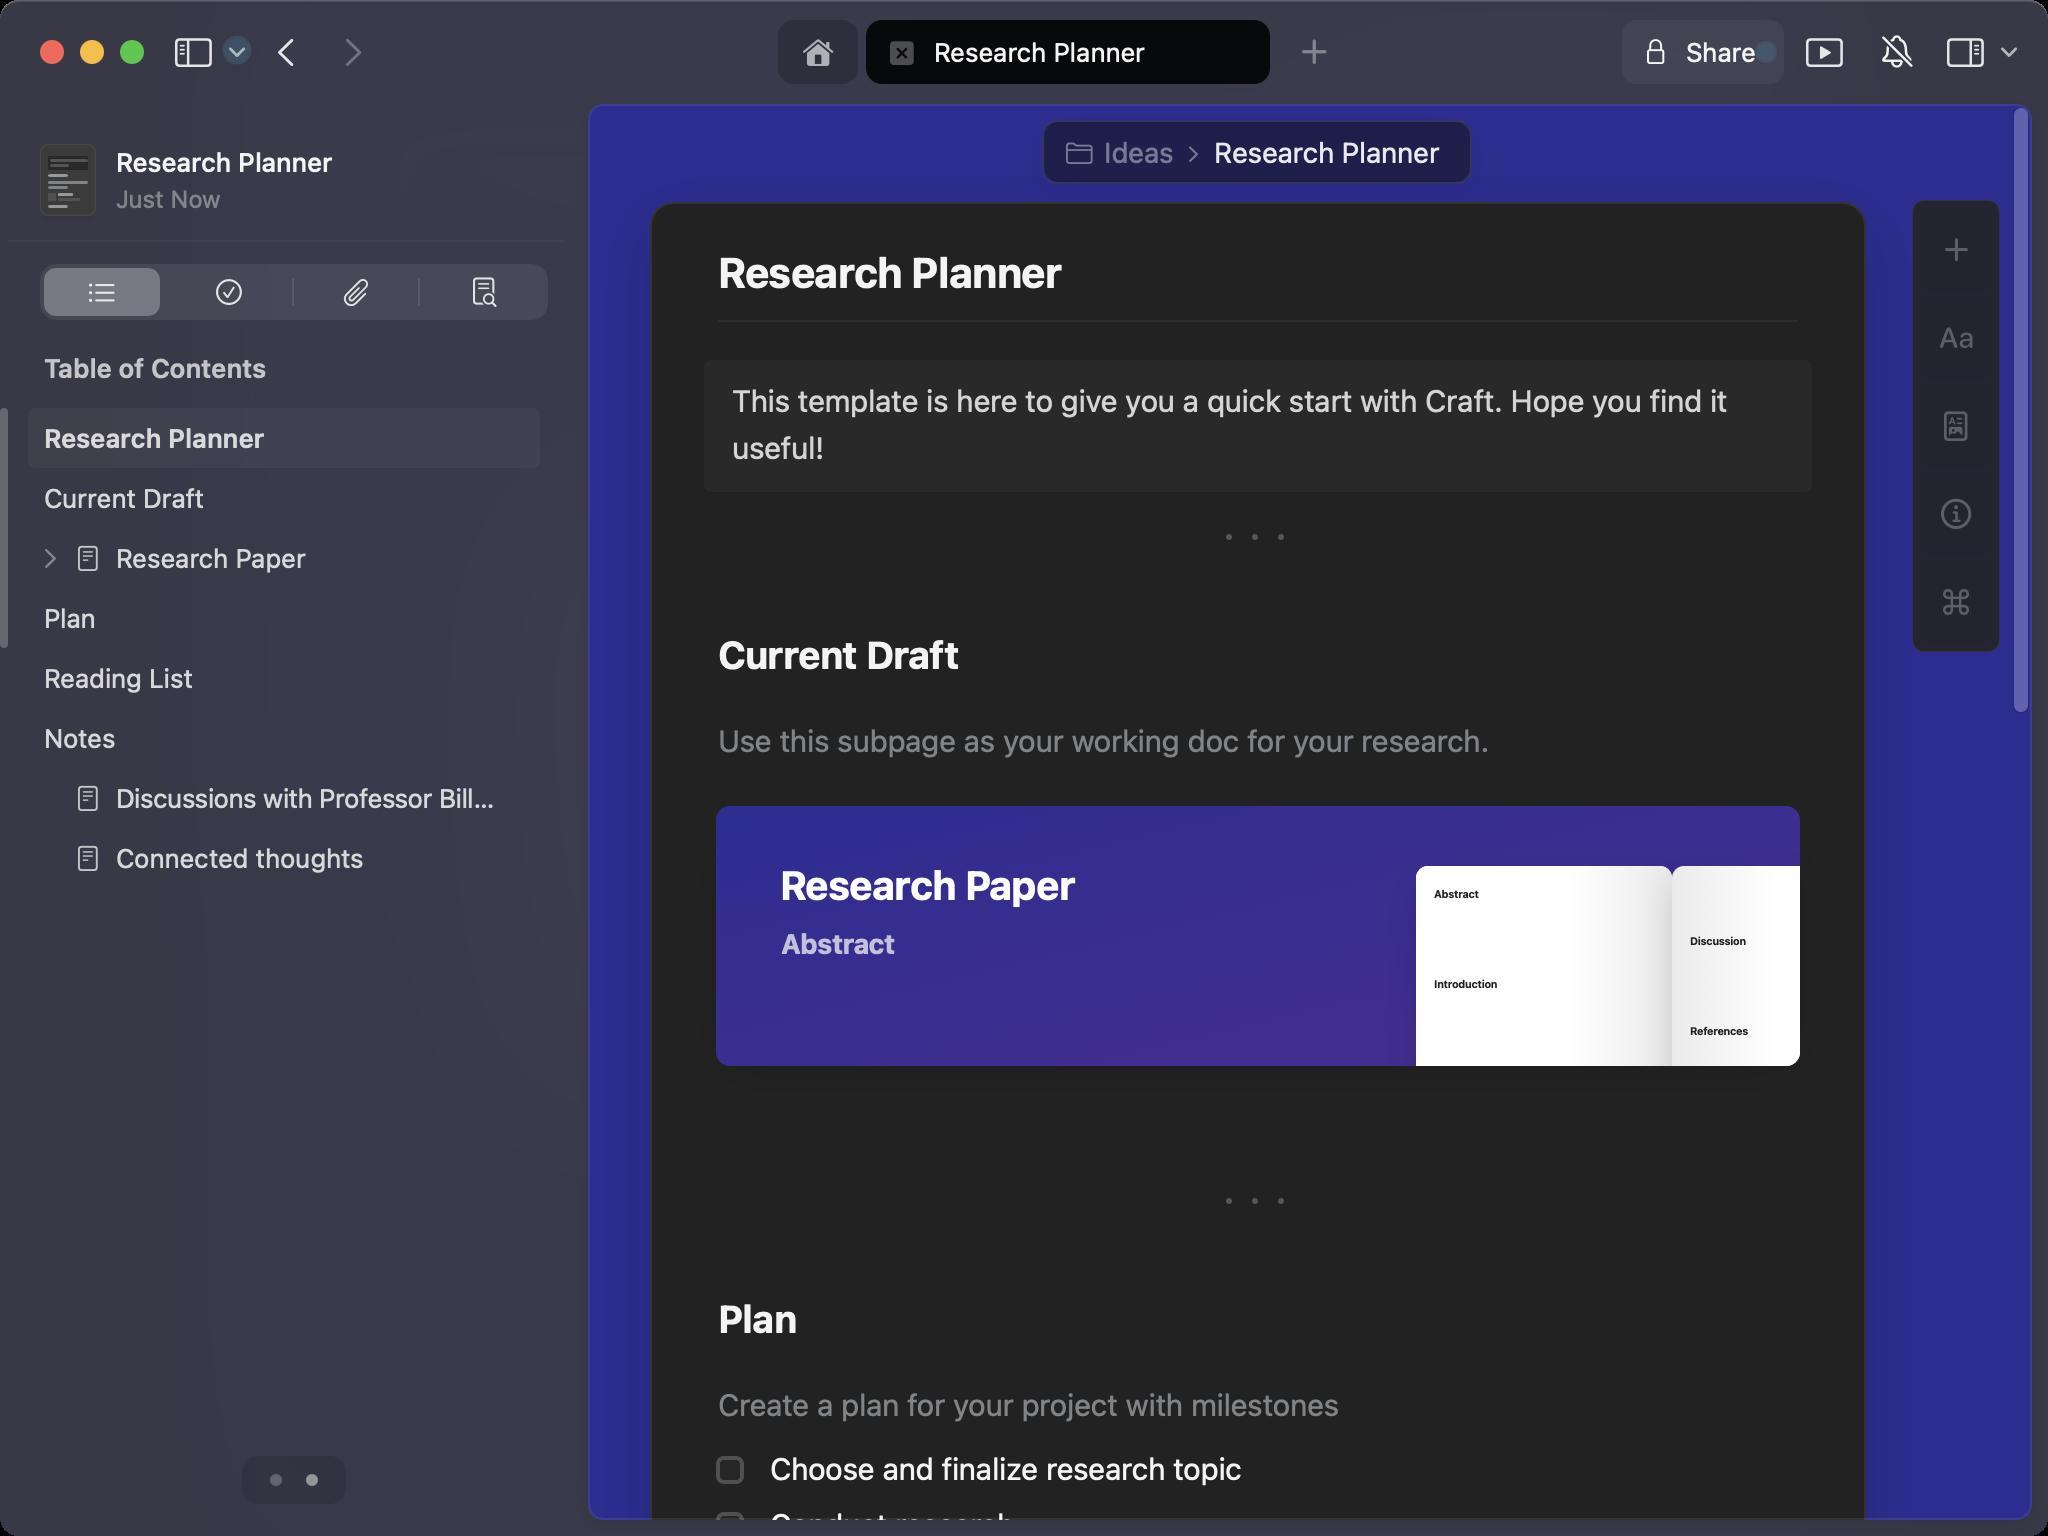
Accessibility tree:
{"name": "Research_Planner", "role": "AXWindow", "description": null, "role_description": "standard window", "value": null, "position": "352.00;95.00", "size": "1024;768", "children": [{"name": null, "role": "AXGroup", "description": null, "role_description": "group", "value": null, "position": "0.00;0.00", "size": "1024;768", "children": [{"name": null, "role": "AXGroup", "description": null, "role_description": "group", "value": null, "position": "0.00;0.00", "size": "1024;768", "children": [{"name": null, "role": "AXButton", "description": null, "role_description": "button", "value": null, "position": "111.00;10.00", "size": "15;32", "children": []}, {"name": null, "role": "AXStaticText", "description": "Research Planner", "role_description": "text", "value": null, "position": "467.00;10.00", "size": "138;32", "children": []}, {"name": null, "role": "AXStaticText", "description": "Share", "role_description": "text", "value": null, "position": "843.00;10.00", "size": "35;32", "children": []}, {"name": null, "role": "AXButton", "description": null, "role_description": "button", "value": null, "position": "997.00;10.00", "size": "15;32", "children": []}, {"name": null, "role": "AXGroup", "description": null, "role_description": "group", "value": null, "position": "294.00;52.00", "size": "722;708", "children": [{"name": null, "role": "AXStaticText", "description": "Ideas", "role_description": "text", "value": null, "position": "552.00;65.00", "size": "35;22", "children": []}, {"name": null, "role": "AXStaticText", "description": "Research Planner", "role_description": "text", "value": null, "position": "607.00;65.00", "size": "113;22", "children": []}]}, {"name": null, "role": "AXStaticText", "description": "Research Planner", "role_description": "text", "value": null, "position": "58.00;73.00", "size": "212;16", "children": []}, {"name": null, "role": "AXStaticText", "description": "Just Now", "role_description": "text", "value": null, "position": "58.00;92.00", "size": "212;15", "children": []}, {"name": null, "role": "AXTabGroup", "description": null, "role_description": "tab group", "value": null, "position": "20.00;132.00", "size": "254;28", "children": [{"name": null, "role": "AXRadioButton", "description": "List", "role_description": "tab", "value": 1, "position": "20.00;132.00", "size": "62;28", "children": []}, {"name": null, "role": "AXRadioButton", "description": "selected", "role_description": "tab", "value": 0, "position": "83.00;132.00", "size": "63;28", "children": []}, {"name": null, "role": "AXRadioButton", "description": "attachements", "role_description": "tab", "value": 0, "position": "147.00;132.00", "size": "62;28", "children": []}, {"name": null, "role": "AXRadioButton", "description": "search document", "role_description": "tab", "value": 0, "position": "210.00;132.00", "size": "64;28", "children": []}]}, {"name": null, "role": "AXStaticText", "description": "Table of Contents", "role_description": "text", "value": null, "position": "22.00;176.00", "size": "256;16", "children": []}, {"name": null, "role": "AXStaticText", "description": "Research Planner", "role_description": "text", "value": null, "position": "22.00;204.00", "size": "232;30", "children": []}, {"name": null, "role": "AXStaticText", "description": "Current Draft", "role_description": "text", "value": null, "position": "22.00;234.00", "size": "232;30", "children": []}, {"name": null, "role": "AXStaticText", "description": "Research Paper", "role_description": "text", "value": null, "position": "58.00;264.00", "size": "196;30", "children": []}, {"name": null, "role": "AXStaticText", "description": "Plan", "role_description": "text", "value": null, "position": "22.00;294.00", "size": "232;30", "children": []}, {"name": null, "role": "AXStaticText", "description": "Reading List", "role_description": "text", "value": null, "position": "22.00;324.00", "size": "232;30", "children": []}, {"name": null, "role": "AXStaticText", "description": "Notes", "role_description": "text", "value": null, "position": "22.00;354.00", "size": "232;30", "children": []}, {"name": null, "role": "AXStaticText", "description": "Discussions with Professor Bill Smith", "role_description": "text", "value": null, "position": "58.00;384.00", "size": "196;30", "children": []}, {"name": null, "role": "AXStaticText", "description": "Connected thoughts", "role_description": "text", "value": null, "position": "58.00;414.00", "size": "196;30", "children": []}]}]}, {"name": null, "role": "AXToolbar", "description": null, "role_description": "toolbar", "value": null, "position": "0.00;0.00", "size": "1024;52", "children": []}, {"name": null, "role": "AXButton", "description": null, "role_description": "close button", "value": null, "position": "19.00;18.00", "size": "14;16", "children": []}, {"name": null, "role": "AXButton", "description": null, "role_description": "full screen button", "value": null, "position": "59.00;18.00", "size": "14;16", "children": [{"name": null, "role": "AXGroup", "description": null, "role_description": "group", "value": null, "position": "59.00;18.00", "size": "14;16", "children": [{"name": null, "role": "AXGroup", "description": null, "role_description": "group", "value": null, "position": "59.00;18.00", "size": "14;16", "children": []}]}]}, {"name": null, "role": "AXButton", "description": null, "role_description": "minimize button", "value": null, "position": "39.00;18.00", "size": "14;16", "children": []}]}